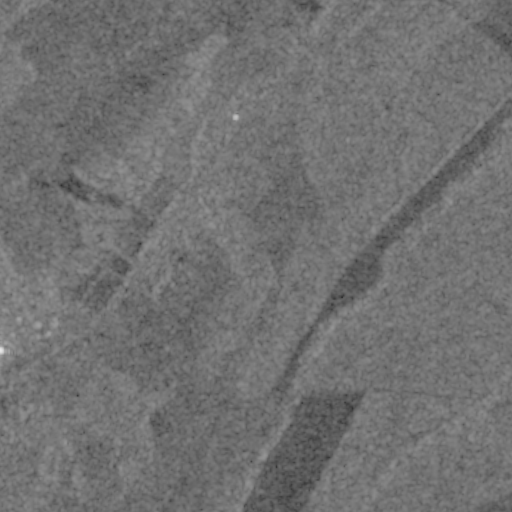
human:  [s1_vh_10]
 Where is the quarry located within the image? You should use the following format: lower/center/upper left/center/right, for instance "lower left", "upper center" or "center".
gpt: The quarry is located in the upper center of the image.
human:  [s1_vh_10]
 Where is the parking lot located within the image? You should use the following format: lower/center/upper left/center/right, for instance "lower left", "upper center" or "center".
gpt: There is no parking lot in the image.

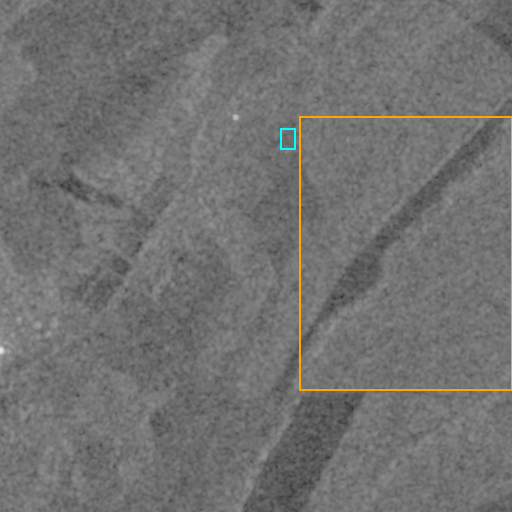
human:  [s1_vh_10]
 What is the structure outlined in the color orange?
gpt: The structure outlined in orange is a crop field.
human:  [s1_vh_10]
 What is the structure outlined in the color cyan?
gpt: The structure outlined in cyan is a quarry.
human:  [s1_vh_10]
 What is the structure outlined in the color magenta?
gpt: There is no magenta outline.